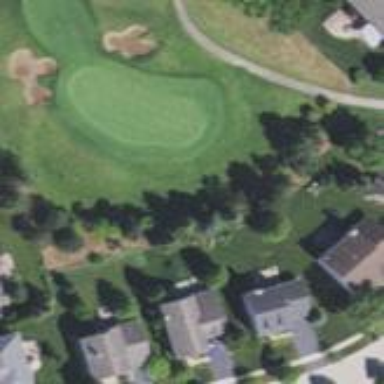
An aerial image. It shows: Grassy area designated as golf fairway.